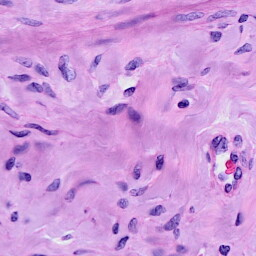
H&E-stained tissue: Cervix